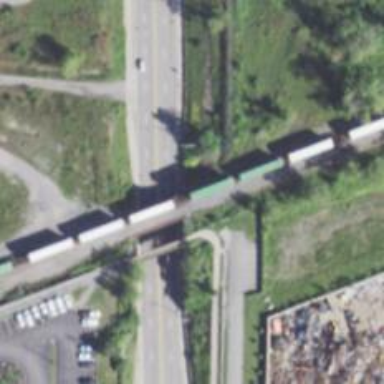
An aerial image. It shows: Railway bridge.